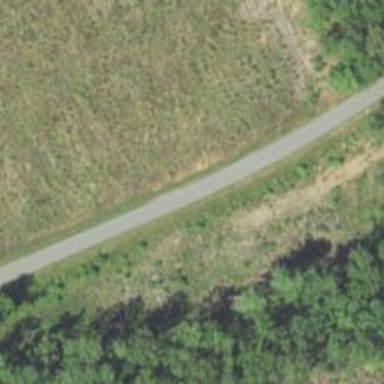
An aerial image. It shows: Tertiary road.